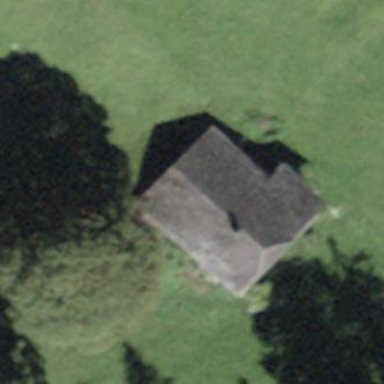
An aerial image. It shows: Barn.